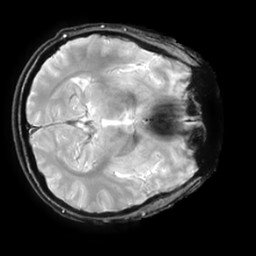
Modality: T2starw
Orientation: axial
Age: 32
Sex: male
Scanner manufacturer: ge
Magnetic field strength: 3 T
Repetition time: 0.65 s
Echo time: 0.02 s